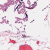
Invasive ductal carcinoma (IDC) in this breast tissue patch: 0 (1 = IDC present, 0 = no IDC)